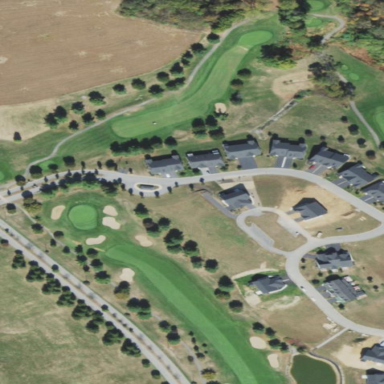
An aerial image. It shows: Grassy area designated as golf fairway.